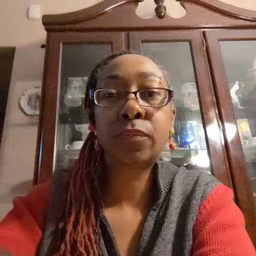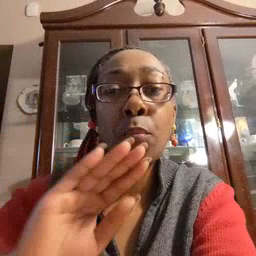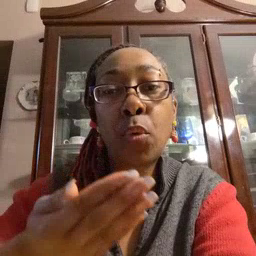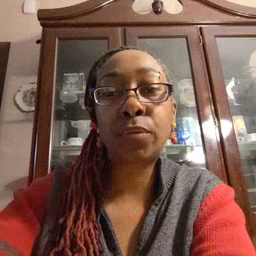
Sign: book